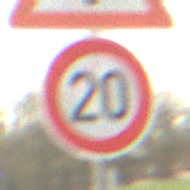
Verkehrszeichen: Geschwindigkeit20
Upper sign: Gefahrenstelle
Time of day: MorningAfternoon
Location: Outdoor (Suburban)
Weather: Overcast
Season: NotSpecified
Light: Natural